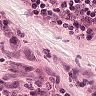
Metastatic tissue present: no